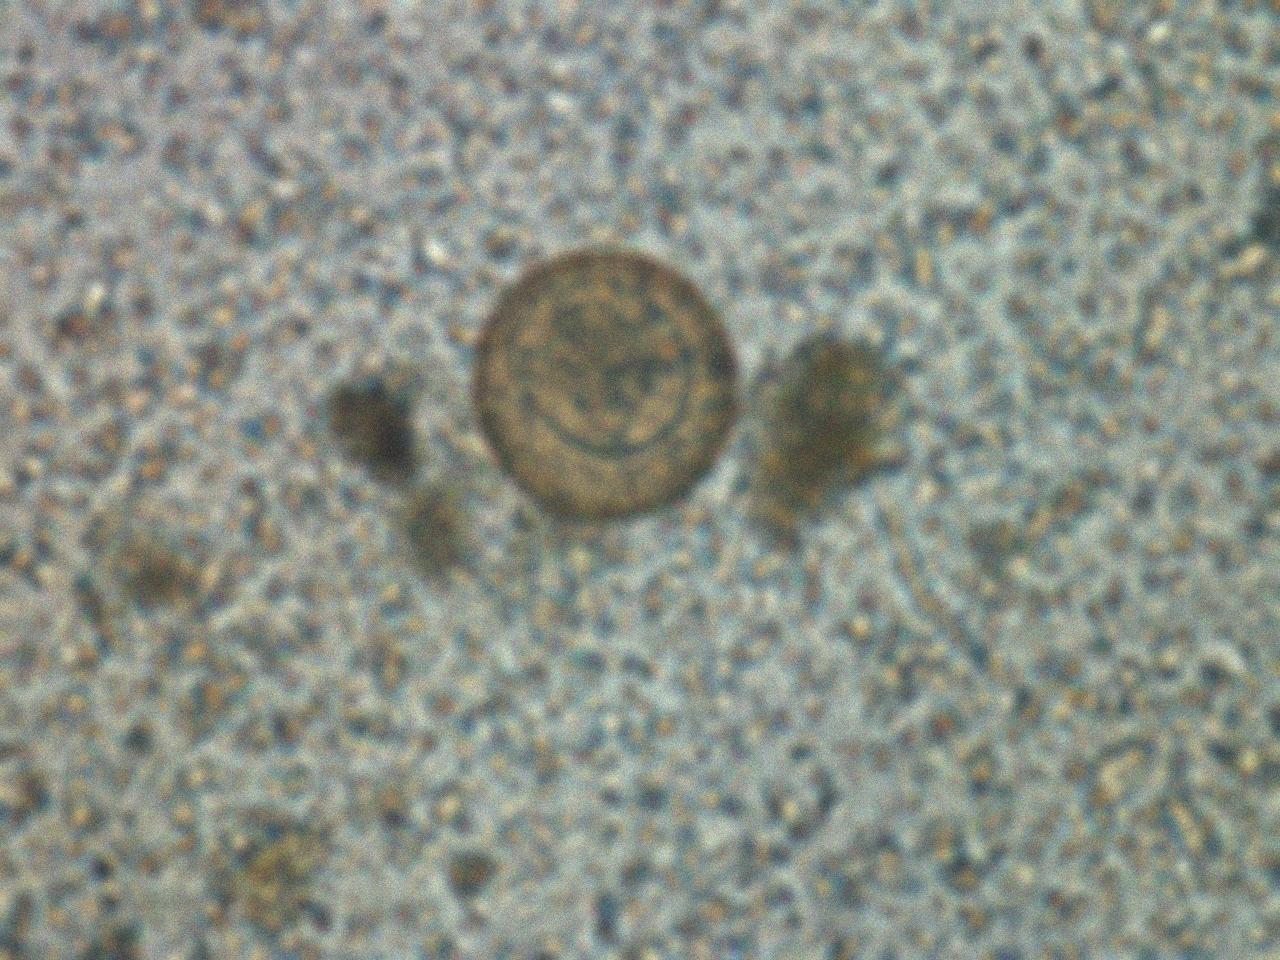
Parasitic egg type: Hymenolepis diminuta